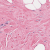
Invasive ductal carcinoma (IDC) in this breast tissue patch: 0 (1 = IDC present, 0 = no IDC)